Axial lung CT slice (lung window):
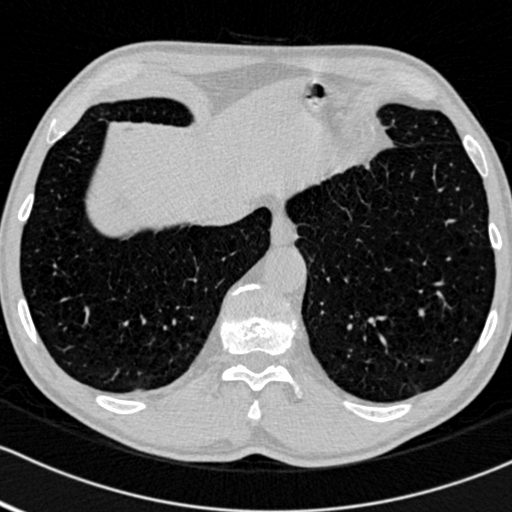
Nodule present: no